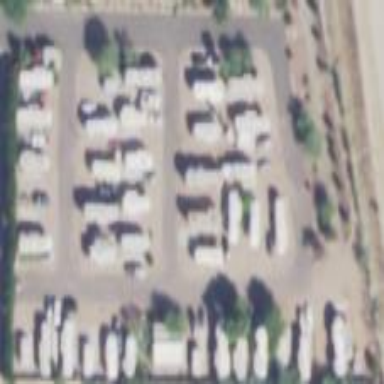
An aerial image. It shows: Residential neighbourhood known as trailer park.